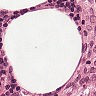
Metastatic tissue present: no